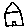
Label: house